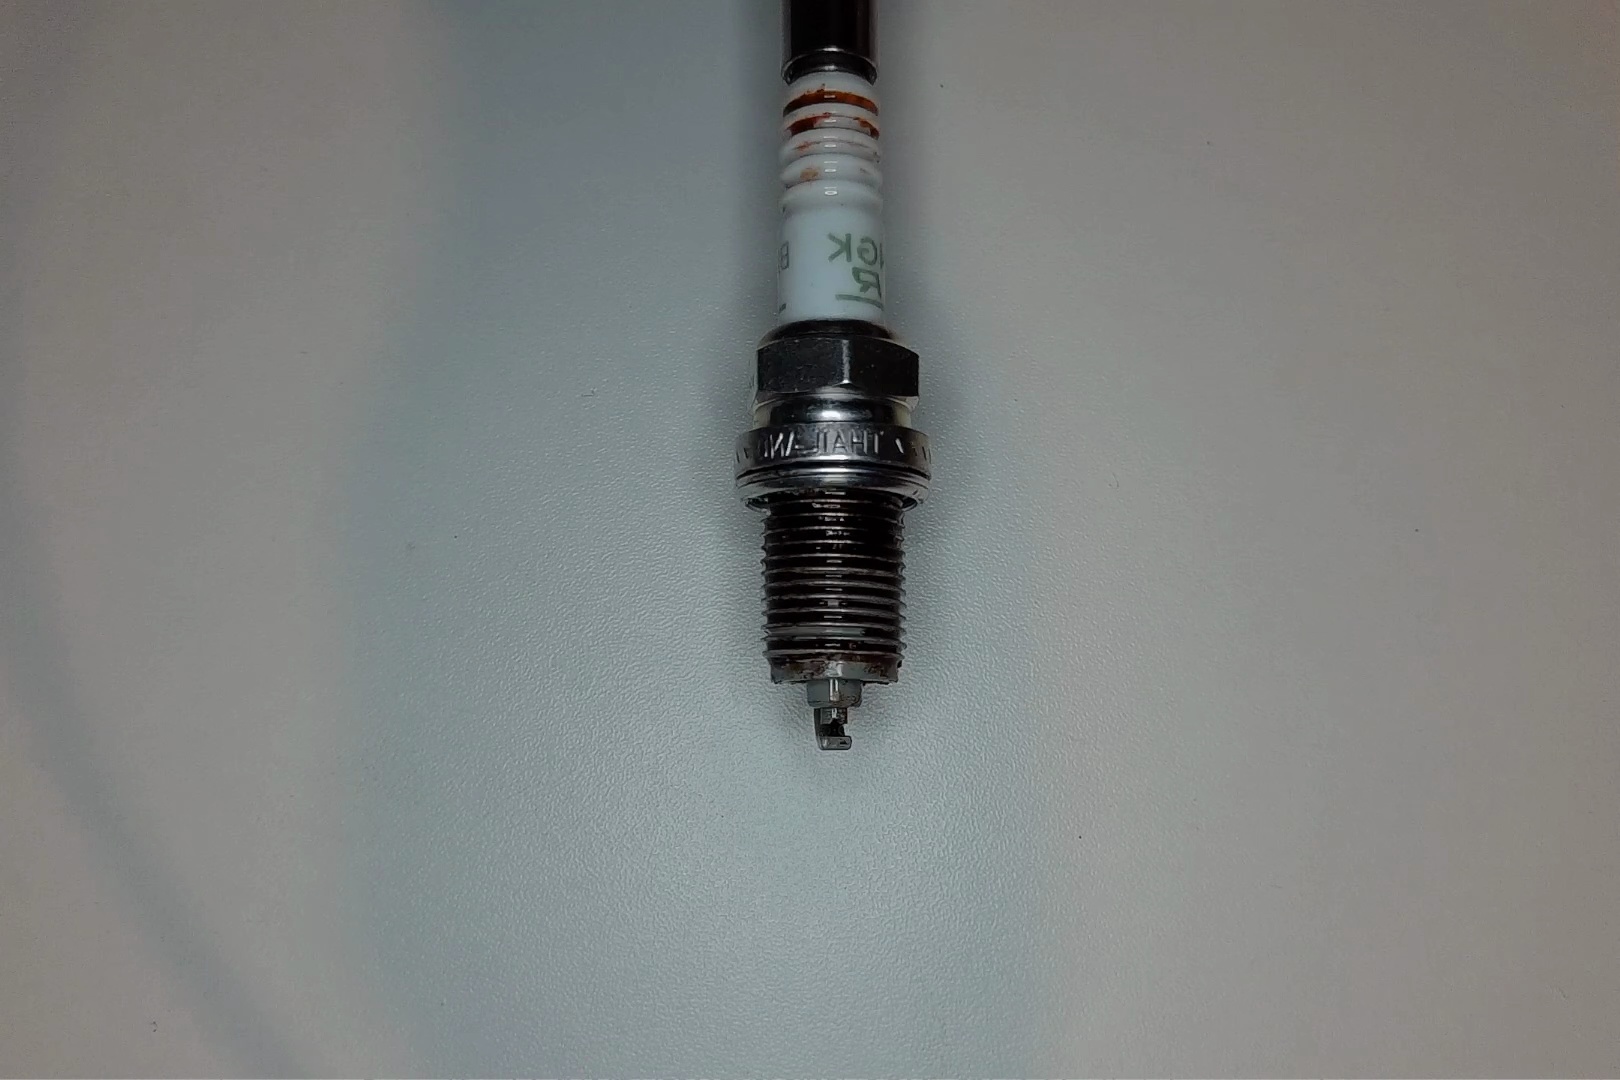
Label: anomaly